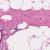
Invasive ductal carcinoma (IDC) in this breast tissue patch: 0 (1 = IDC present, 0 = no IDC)